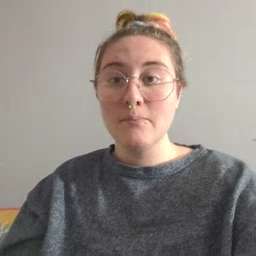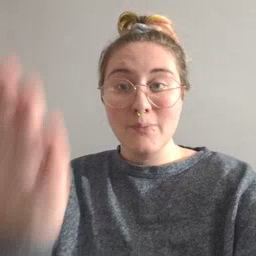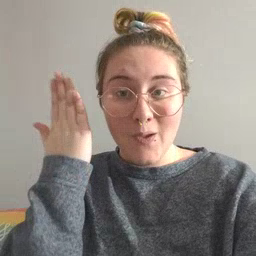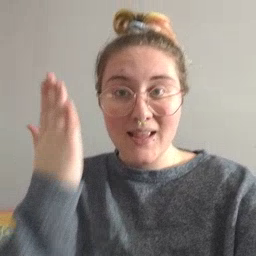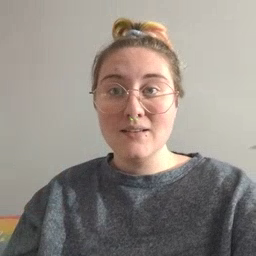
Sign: morning